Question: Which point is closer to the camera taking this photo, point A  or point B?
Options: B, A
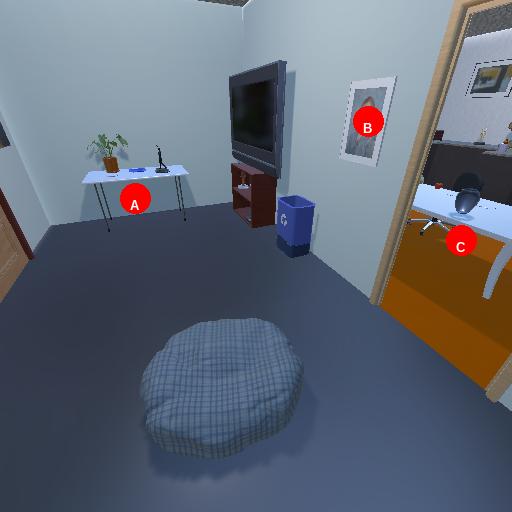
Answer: B